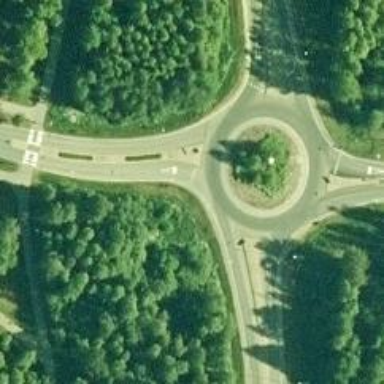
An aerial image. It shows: Secondary road around roundabout.